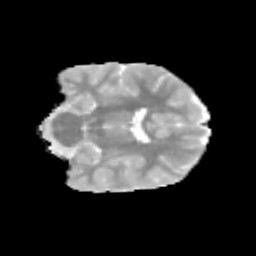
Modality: MD
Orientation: coronal
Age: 9
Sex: male
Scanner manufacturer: siemens
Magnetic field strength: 3 T
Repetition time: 3.8 s
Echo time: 0.07 s